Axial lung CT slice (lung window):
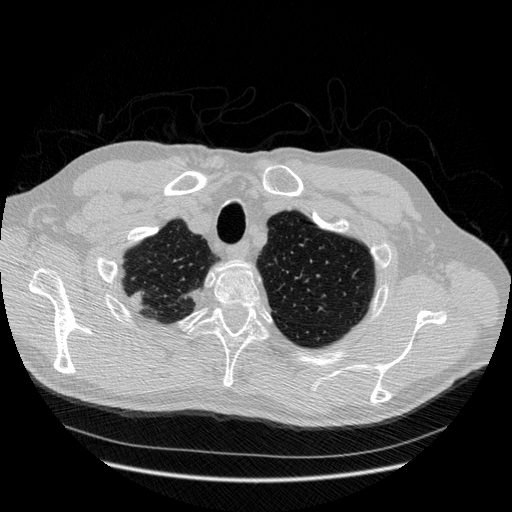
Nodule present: no